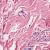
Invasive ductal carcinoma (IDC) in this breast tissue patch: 0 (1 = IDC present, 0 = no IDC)